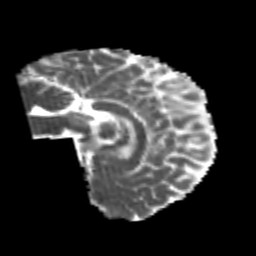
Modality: MD
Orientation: sagittal
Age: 22
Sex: female
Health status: healthy
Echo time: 0.074 s